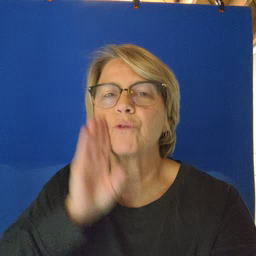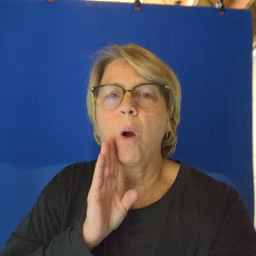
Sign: brown